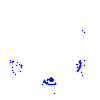
Particle: pion